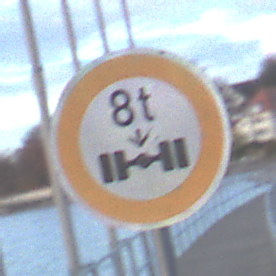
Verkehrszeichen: TatsaechlicheAchslast
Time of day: SunriseSunset
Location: Outdoor (Suburban)
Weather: PartlyCloudy
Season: NotSpecified
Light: Natural